Question: I have some weird problem with Xcode since I upgraded my Xcode to 5 from 4.6. When I set the breakpoint in a file, the program actually stops at the breakpoint, but I can't see my code in the workspace. It loads some other system codes like
'''
0x2ff8: calll 0x2ffd -[ViewController viewDidLoad] + 13 at ViewController.m:28
0x2ffd: popl %eax
0x2ffe: movl 12(%ebp), %ecx
0x3001: movl 8(%ebp), %edx
0x3004: movl %edx, -12(%ebp)
0x3007: movl %ecx, -16(%ebp)
0x300a: movl 18799(%eax), %ecx
0x3010: movl 18559(%eax), %edx
'''

When I click the continue button it shows my code again.
I have tried,
- - - -
None of these helped me. I have seen a lot of questions in StackOverflow which discuss "Breakpoints not working...", but for me the breakpoints are working, just not stopping in the correct position.
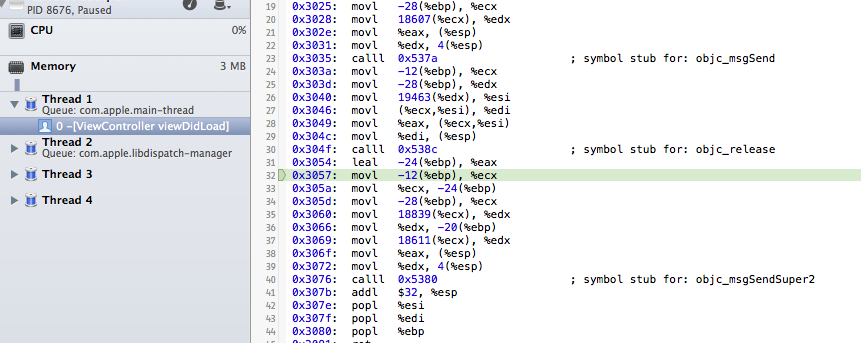
Answer: I found the problem, Somehow the "Show Disassembly when debugging" was enabled in my Xcode which creates that problem. When I disabled it, all my debugger stopped in my source code.
You can find it under
In the latest Xcode it is under